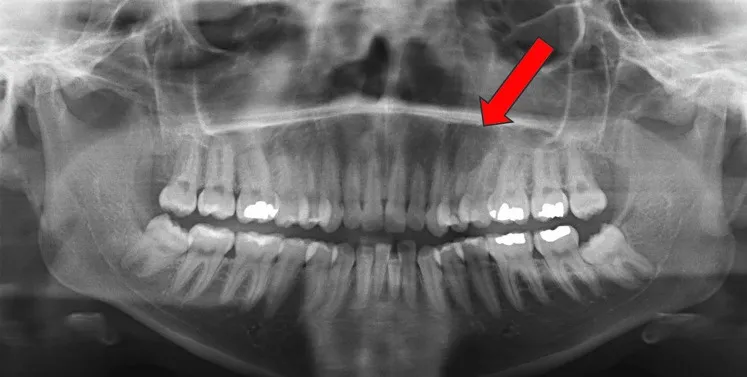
Post-operative panoramic radiograph after complete surgical excision of the left maxillary odontoma.
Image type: radiology (x_ray)